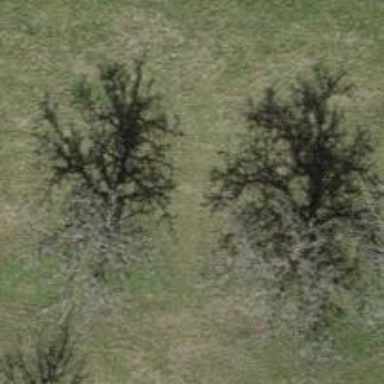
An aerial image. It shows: Single tag "natural: tree."